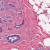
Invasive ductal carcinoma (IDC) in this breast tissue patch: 0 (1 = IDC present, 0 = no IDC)